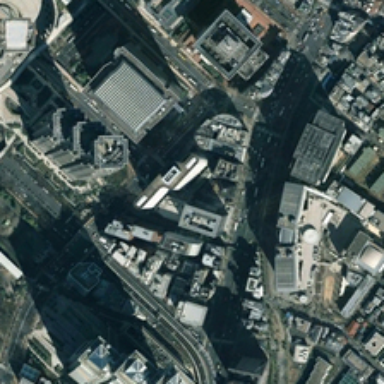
A dense residential area is tall buildings .